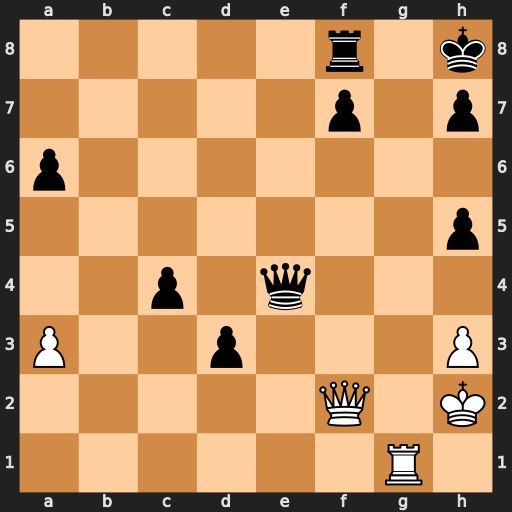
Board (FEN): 5r1k/5p1p/p7/7p/2p1q3/P2p3P/5Q1K/6R1
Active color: w
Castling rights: -
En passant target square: -
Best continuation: Qf6#